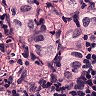
Metastatic tissue present: yes